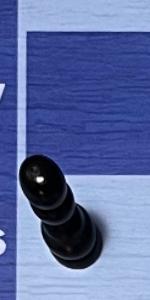
Label: Pawn_Black